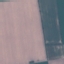
Land use / land cover class: AnnualCrop